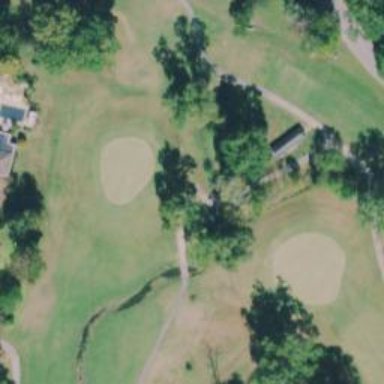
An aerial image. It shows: Service road that includes bridge over golf cart path.